Field crop: maize
Growth stage: 2
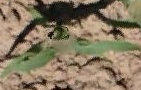
Species: maize